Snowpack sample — Buffalo Mountain, Silverthorne, Colorado, USA (1/25/25, 10:11 AM MST)
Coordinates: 39.6222, -106.1139
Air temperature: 22 °F
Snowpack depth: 110 cm
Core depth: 10 cm
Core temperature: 46.4 °F
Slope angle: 12°, slope face: 102°
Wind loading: high
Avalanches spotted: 0
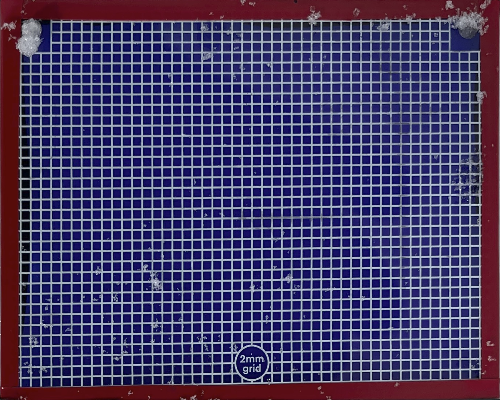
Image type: profile
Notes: No avalanches nearby, collected on the outskirts of a fire break 15 meters from the treeline, on way to Buffalo and Red Mountain